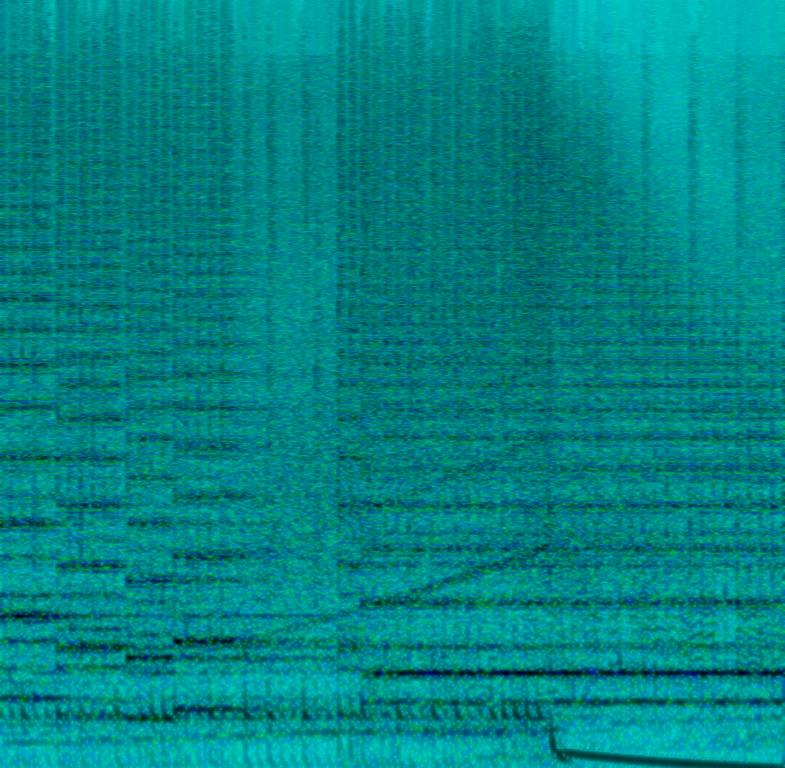
The EDM song features an echoing synth lead melody, snare rolls, synth pad chords, energetic riser and some claps. In the second half of the loop, there is a filtered synth melody building up. It sounds energetic and exciting, as this is probably a build up section, after which comes a drop and like something you would hear in a club.